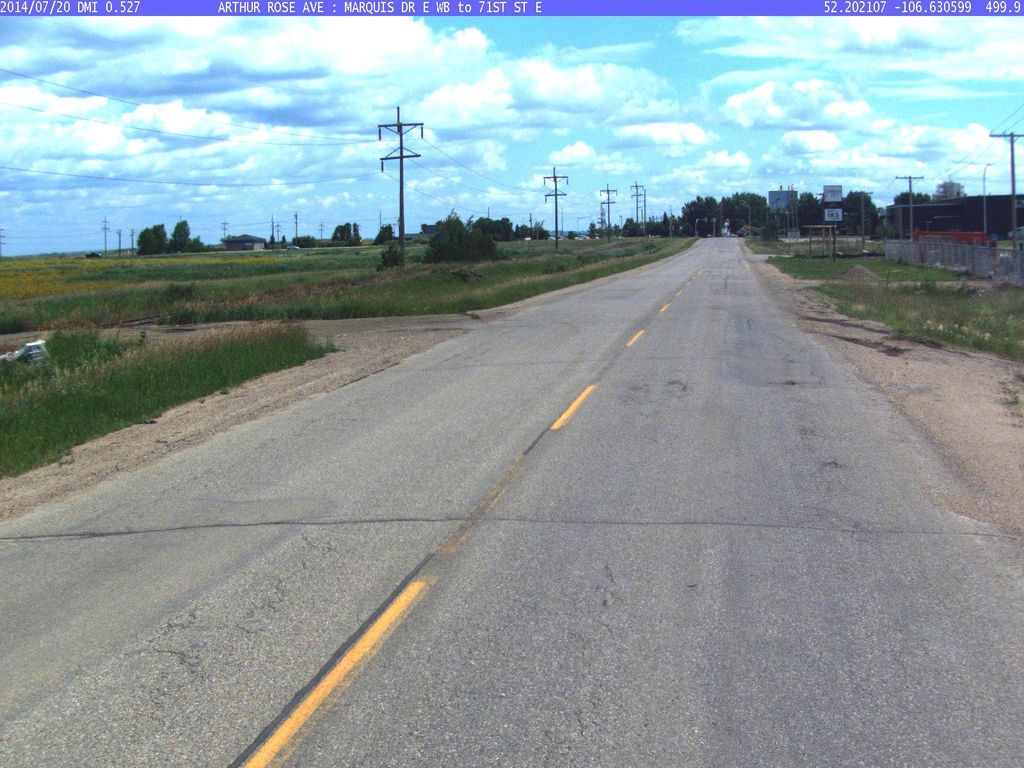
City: saskatoon